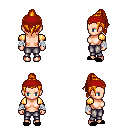
a pixel art fantasy rpg character, female body template, human, light skin, gold arm armor, metal pants, light blonde long topknot hairstyle, red bandana, white cloth bandages, black slippers, four views (front, back, left, right), 2x2 character sprite sheet, small pixel art, hard edges, no anti-aliasing